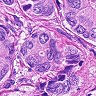
Metastatic tissue present: yes